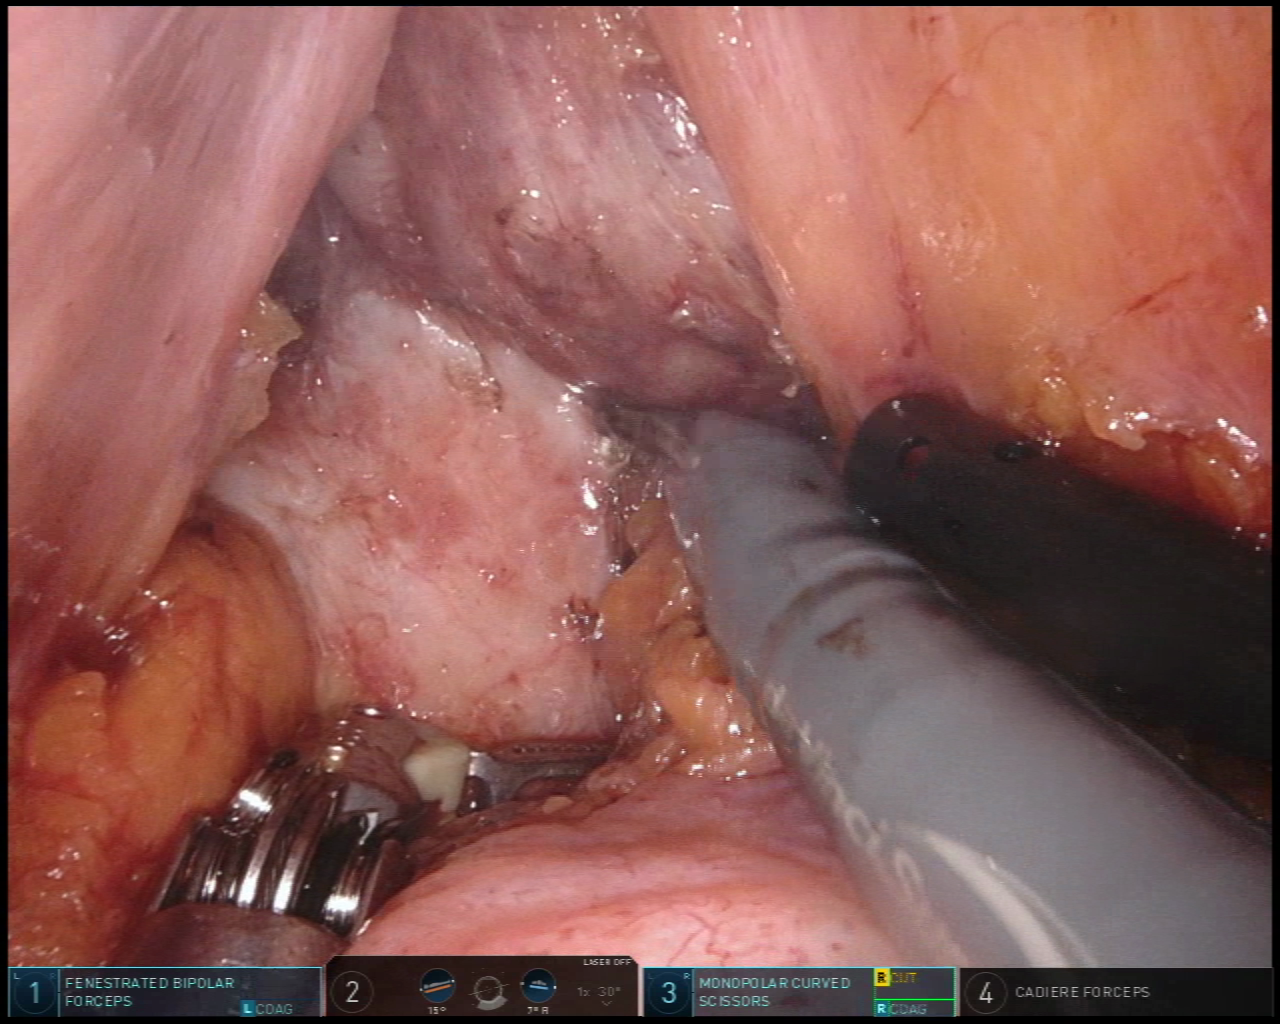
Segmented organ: vesicular_glands
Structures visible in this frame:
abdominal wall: no
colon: no
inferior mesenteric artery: no
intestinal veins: no
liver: no
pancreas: no
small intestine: no
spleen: no
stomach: no
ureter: no
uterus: no
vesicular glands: yes